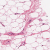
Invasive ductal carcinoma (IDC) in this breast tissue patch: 0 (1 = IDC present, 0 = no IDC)